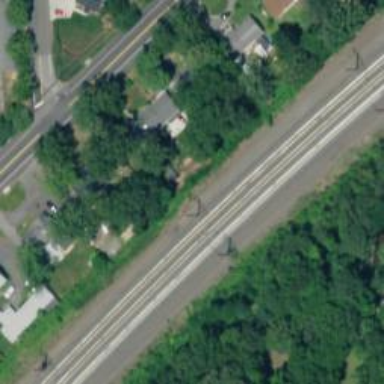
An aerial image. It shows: Railway track with contact lines for electrification.